Aerial crown-view tile of a tropical tree (Barro Colorado Island, Panama), acquired 20250915:
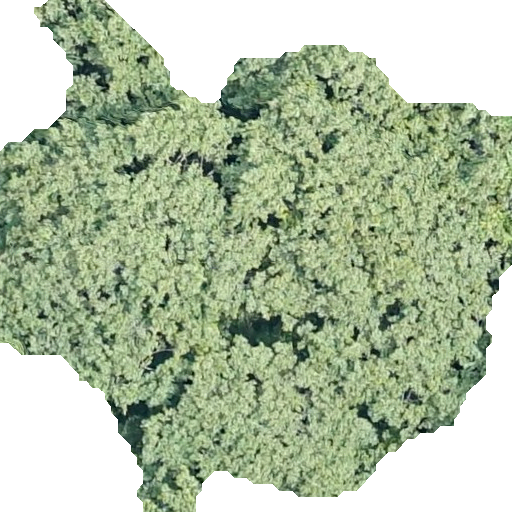
Species: Apeiba membranacea
GBIF accepted scientific name: Apeiba membranacea
Crown area: 281.192 m²